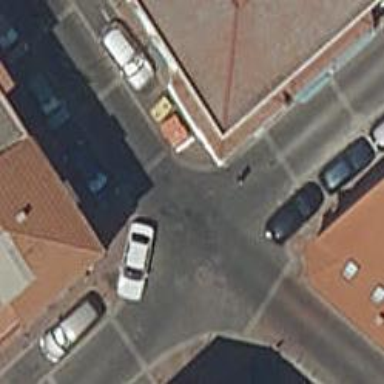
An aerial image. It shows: Residential road with paving stones.